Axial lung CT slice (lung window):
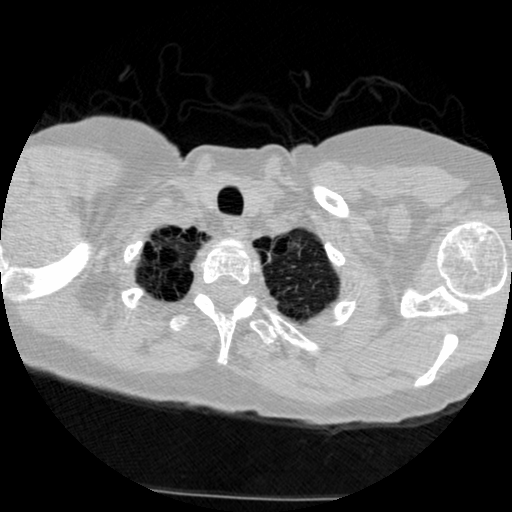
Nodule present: no